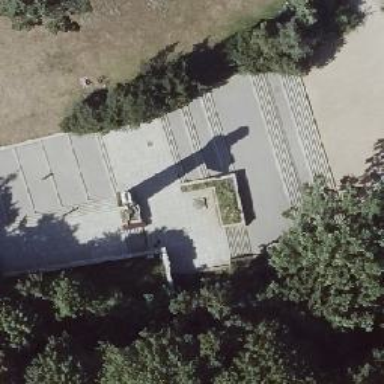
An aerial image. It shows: Historic memorial.